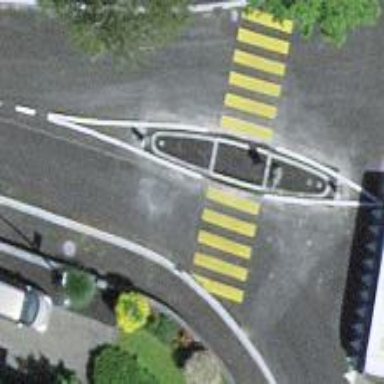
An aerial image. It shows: Zebra crossing with road island.